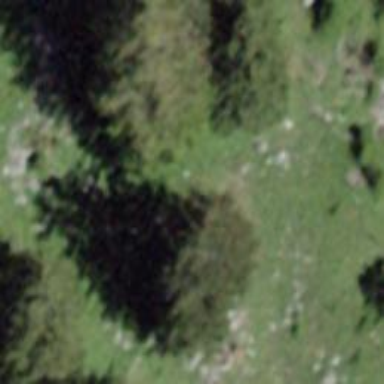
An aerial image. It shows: Beautiful tree in nature.